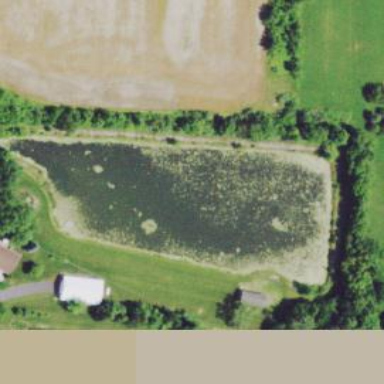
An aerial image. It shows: Peaceful pond surrounded by nature.